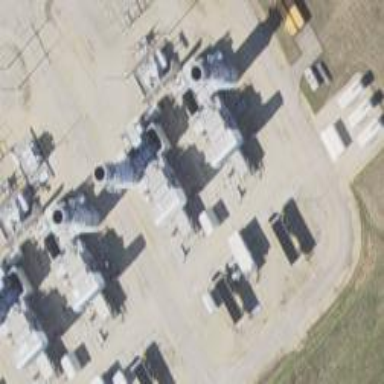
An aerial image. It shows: Gas turbine generator.